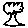
Label: tree